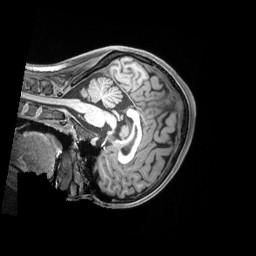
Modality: T1w
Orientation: sagittal
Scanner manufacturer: siemens
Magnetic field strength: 3 T
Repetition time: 2.5 s
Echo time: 0.00218 s